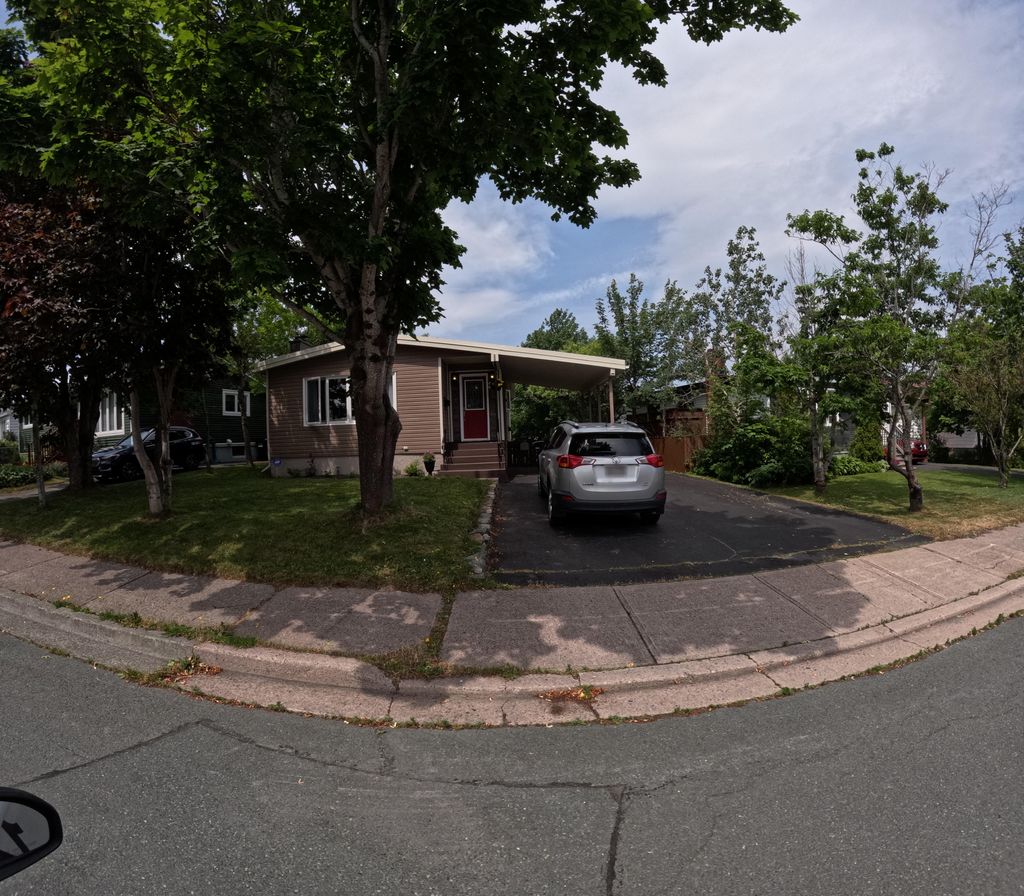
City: st_johns